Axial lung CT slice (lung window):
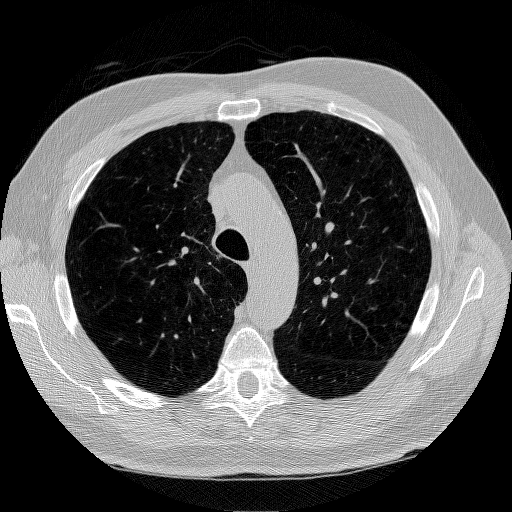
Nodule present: no